Question: I have user myuser that logged in in windows and I open the program with otheruser.

I need that then I open new mail in outlook it will open it with myuser. The code that I'm using is:
'''
Outlook.Application App = new Outlook.Application();
Outlook._MailItem MailItem = (Outlook._MailItem)App.CreateItem(Outlook.OlItemType.olMailItem);
MailItem.To = BossName.Text;
MailItem.CC = ClientName.Text;
MailItem.Display(true);
'''
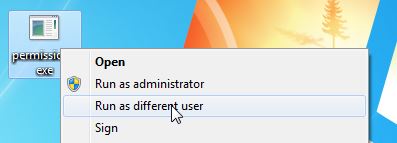
Answer: Start your application in the context of the desired user, or
1. you may use Impersonation:
<URL>
Be sure that outlook doesn't run in your session already. Outlook can only run once in a session - so it's not possible to logon with different Outlook-MAPI-Sessions in one Windows-Session at the same time. You Always have to reopen outlook.
1. Multible Outlook-Profiles
Another way is to configure multible Outlook profiles and start outlook via .net and pass the Profilename. But this can be a little bit tricky, because you always have to check if outlook isnt already running in a different profilecontext - because the Profile-Parameter will be ignored if outlook has already been opened.
'''
class Sample
{
Outlook.Application GetApplicationObject()
{
Outlook.Application application = null;
// Check whether there is an Outlook process running.
if (Process.GetProcessesByName("OUTLOOK").Count() > 0)
{
// If so, use the GetActiveObject method to obtain the process and cast it to an Application object. Or close Outlook to open a new instance with a desired profile
application = Marshal.GetActiveObject("Outlook.Application") as Outlook.Application;
//!! Check if the application is using the right profile - close & reopen if necessary
}
else
{
// If not, create a new instance of Outlook and log on to the default profile.;
application = new Outlook.Application();
Outlook.NameSpace nameSpace = application.GetNamespace("MAPI");
nameSpace.Logon("profilename", "", Missing.Value, Missing.Value);
nameSpace = null;
}
// Return the Outlook Application object.
return application;
}
}
'''
1. If possible use EWS
Another approach would be to use EWS-API (Exchange WebServices-API) but this presupposes to have an Exchange or Office365 account. And is only usefull if you want to deal with outlook-items in the background (.Display() is not possible)
If you are using an Exchange-Account (Office365) i would prefer to do it that way...
<URL>